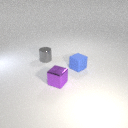
small purple metal cube in front of small gray metal cylinder